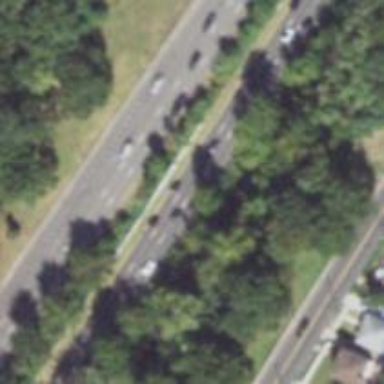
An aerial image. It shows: Motorway junction.